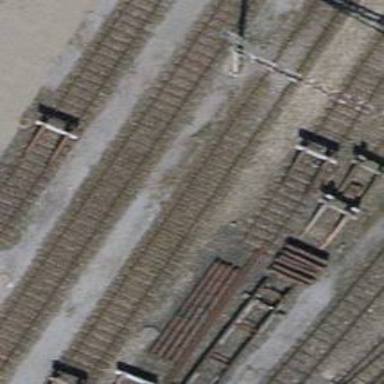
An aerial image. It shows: Railway buffer stop.